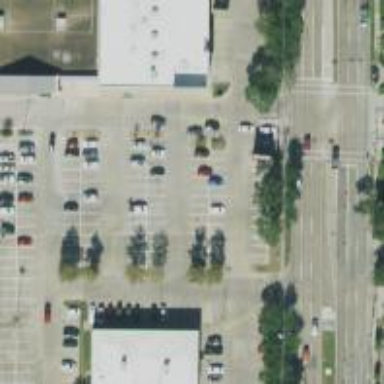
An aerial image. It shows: Parking space.